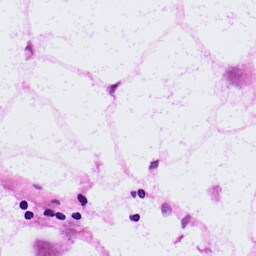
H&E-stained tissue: LymphNode